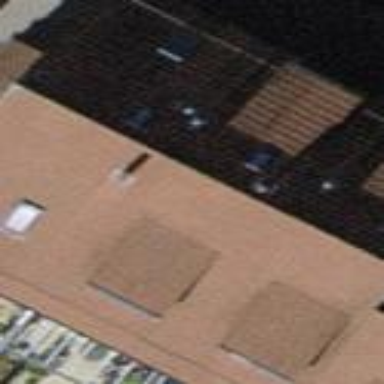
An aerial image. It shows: Terrace building.